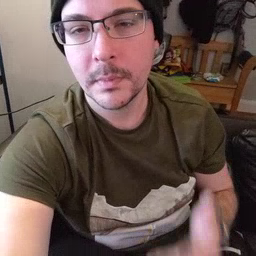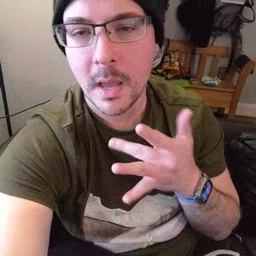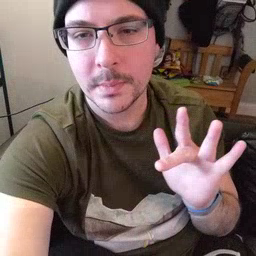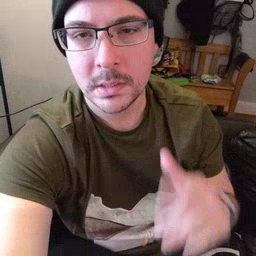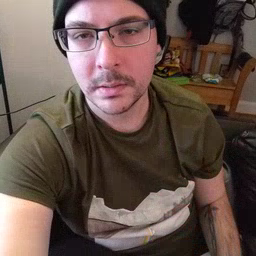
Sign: empty